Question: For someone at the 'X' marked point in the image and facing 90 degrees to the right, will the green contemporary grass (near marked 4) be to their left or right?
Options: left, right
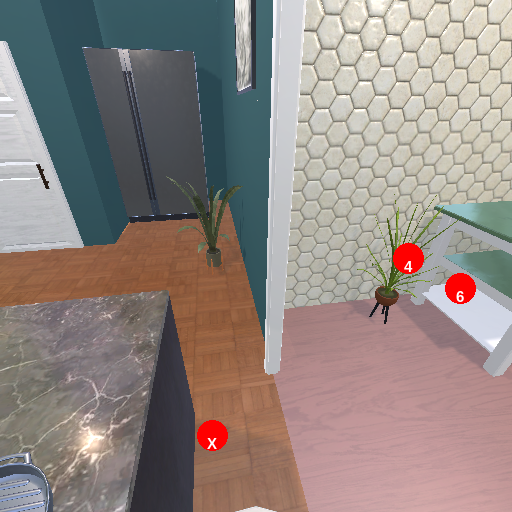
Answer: left